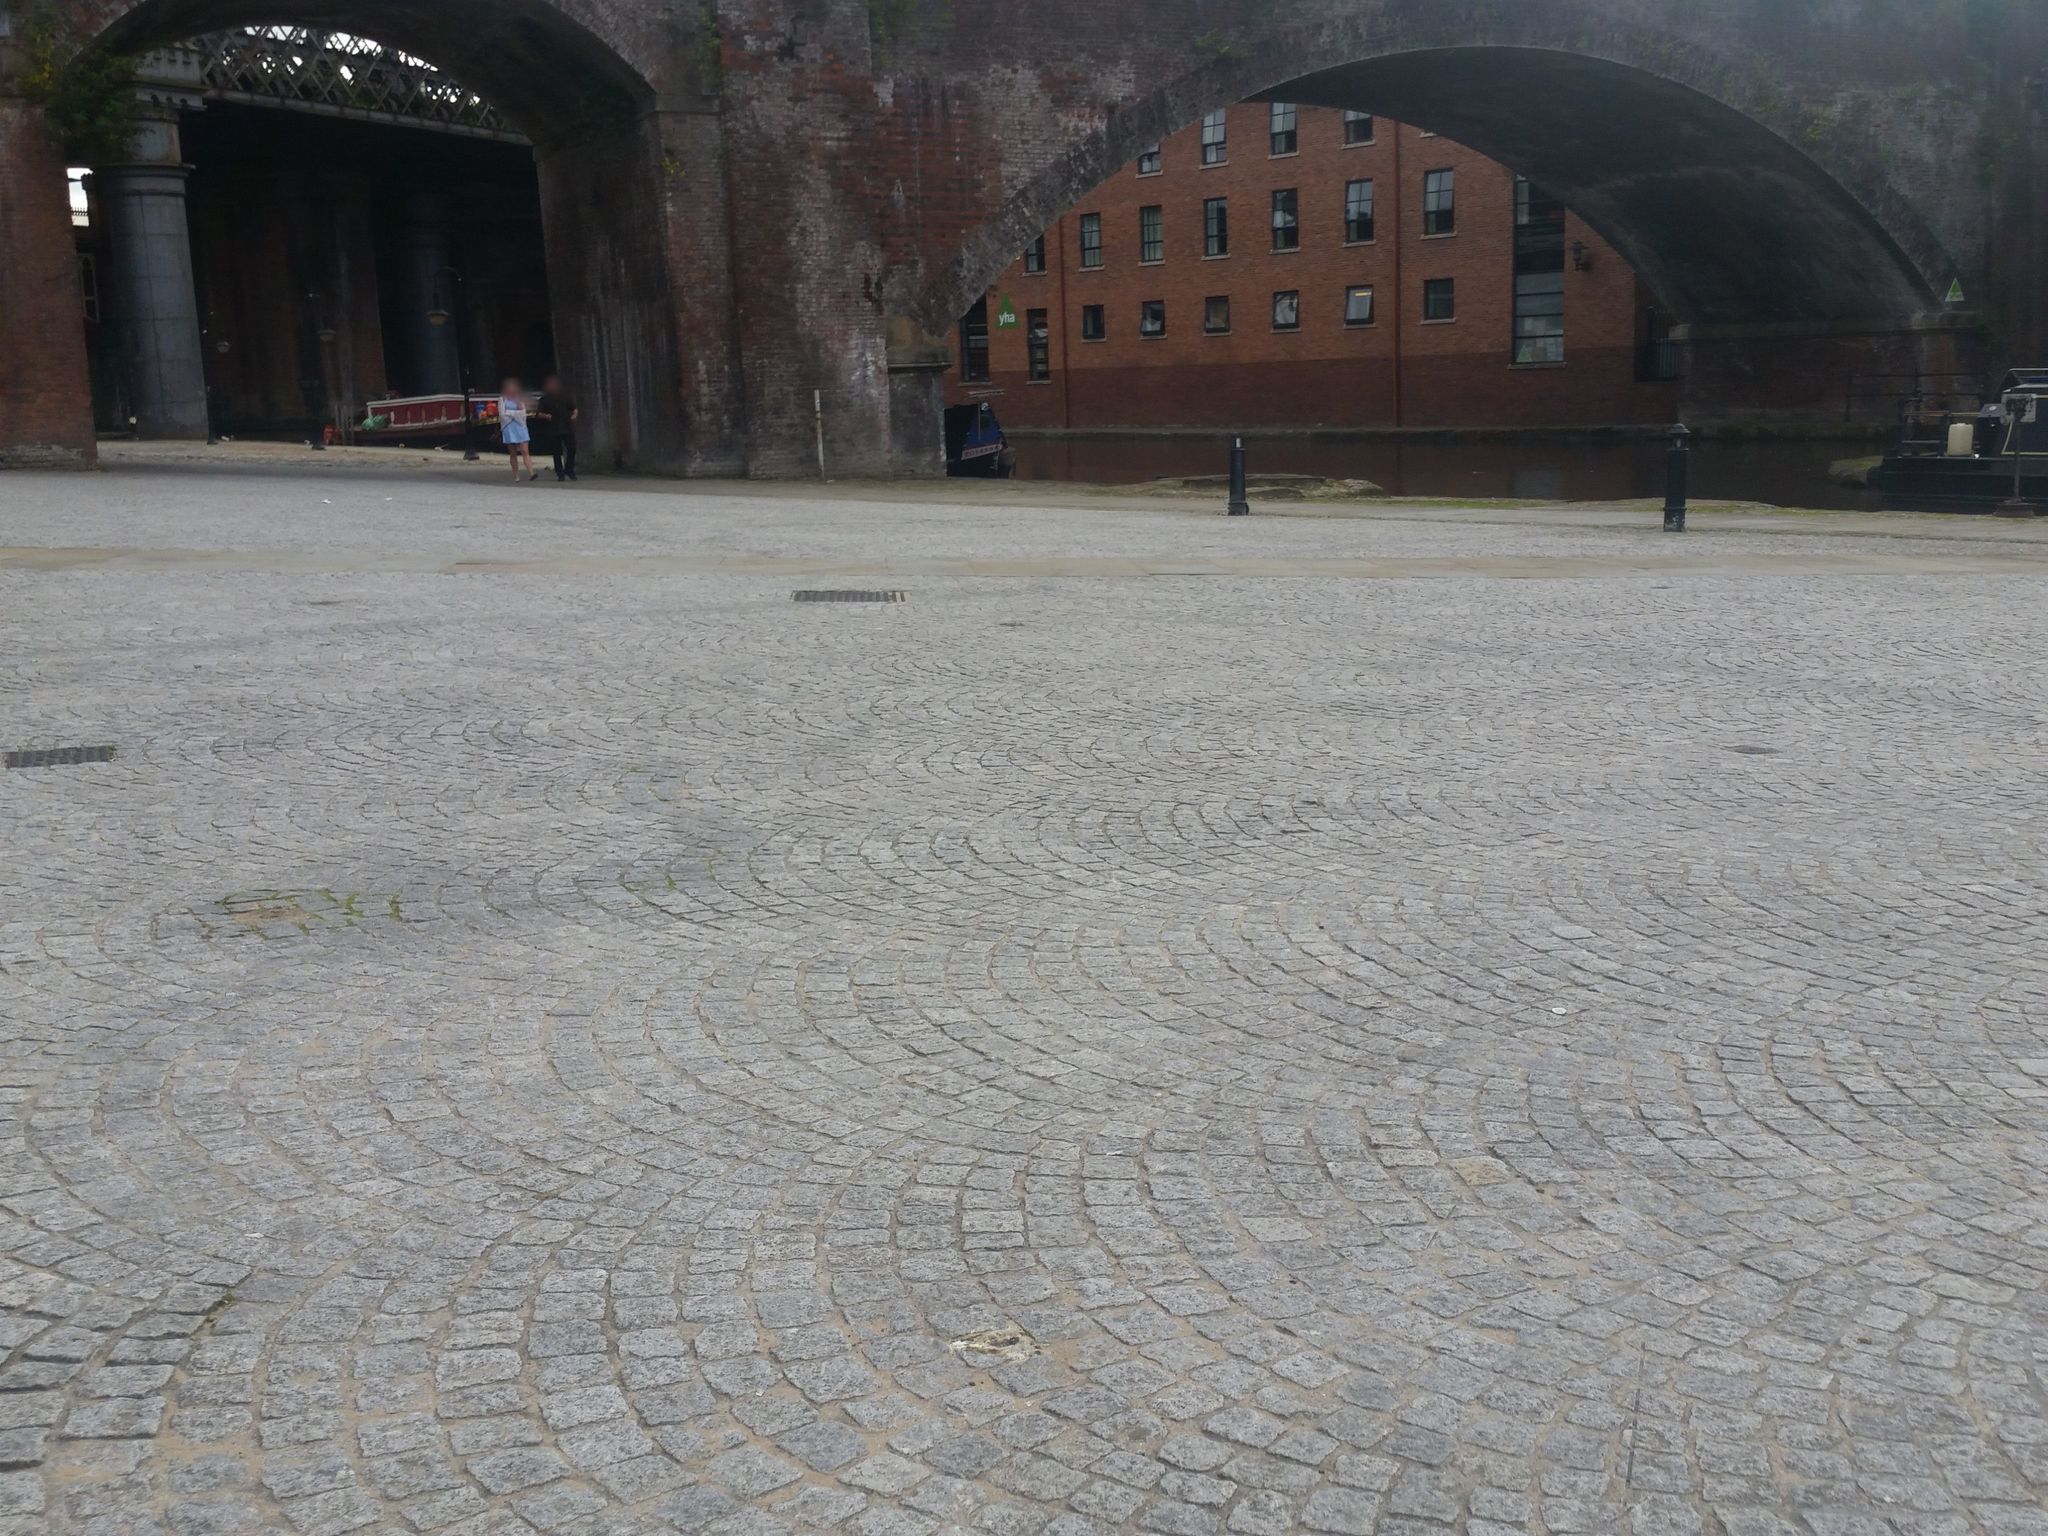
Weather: clear
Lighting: day
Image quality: slightly poor
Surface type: walking surface
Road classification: footway, steps, residential
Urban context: urban centre
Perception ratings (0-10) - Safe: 1.06, Lively: 2.82, Beautiful: 6.12, Boring: 7.3, Depressing: 3, Wealthy: 1.34